Field crop: maize
Growth stage: 2
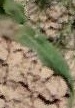
Species: maize